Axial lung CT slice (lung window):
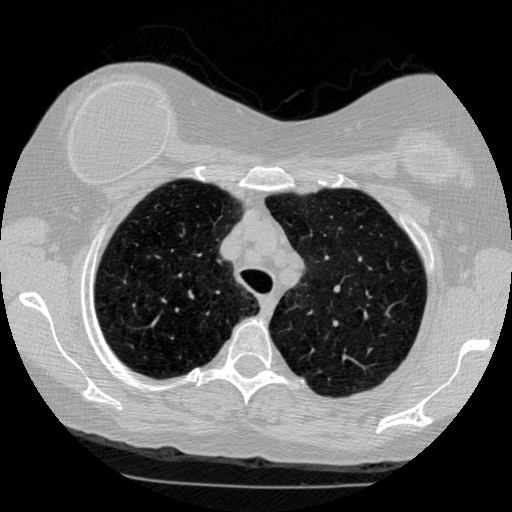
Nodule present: no